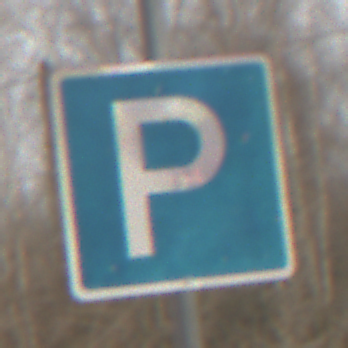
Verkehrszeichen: Parken
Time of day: MorningAfternoon
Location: Outdoor (Nature)
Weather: PartlyCloudy
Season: Winter
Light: Natural